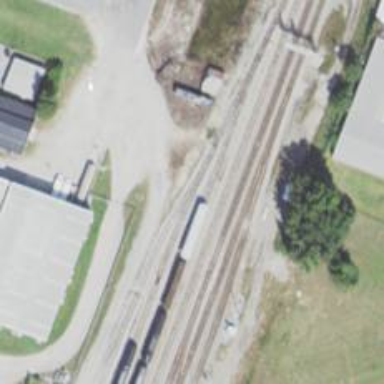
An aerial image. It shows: Railway siding with rails.